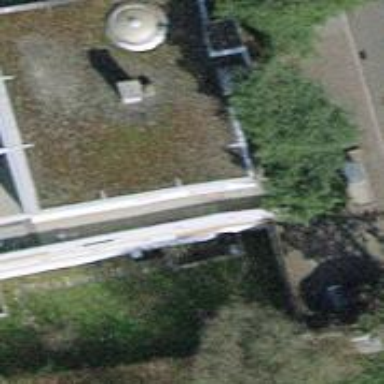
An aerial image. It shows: Building with flat roof.